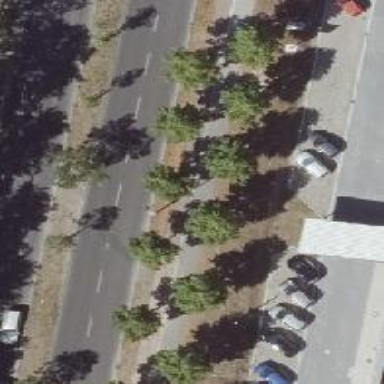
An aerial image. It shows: Avenue of deciduous broadleaved trees.